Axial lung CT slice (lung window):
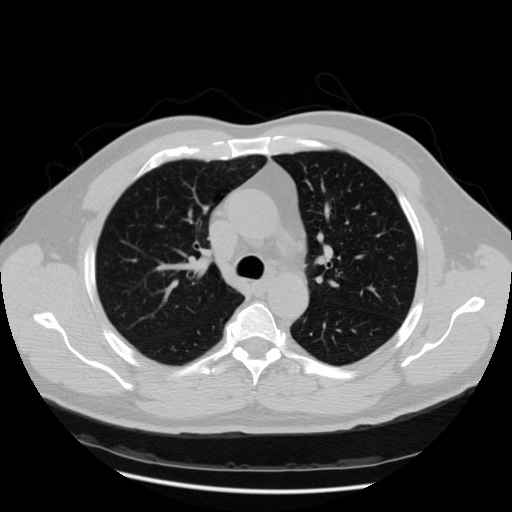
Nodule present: no